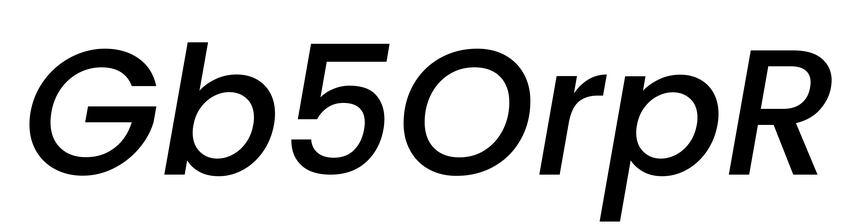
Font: Poppins-MediumItalic